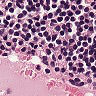
Metastatic tissue present: no